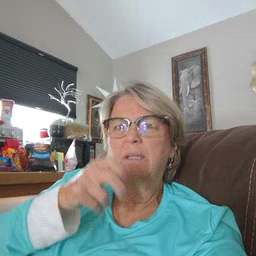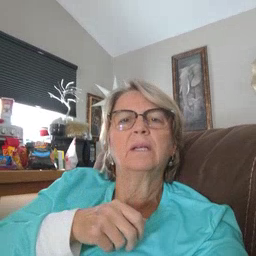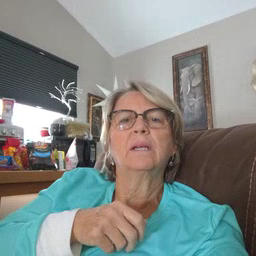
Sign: bug